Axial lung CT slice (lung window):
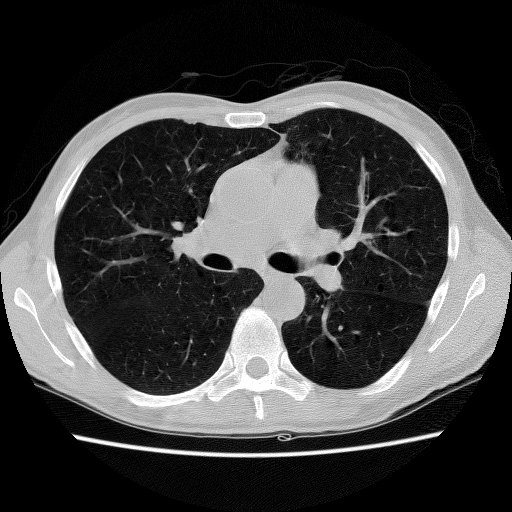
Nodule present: no